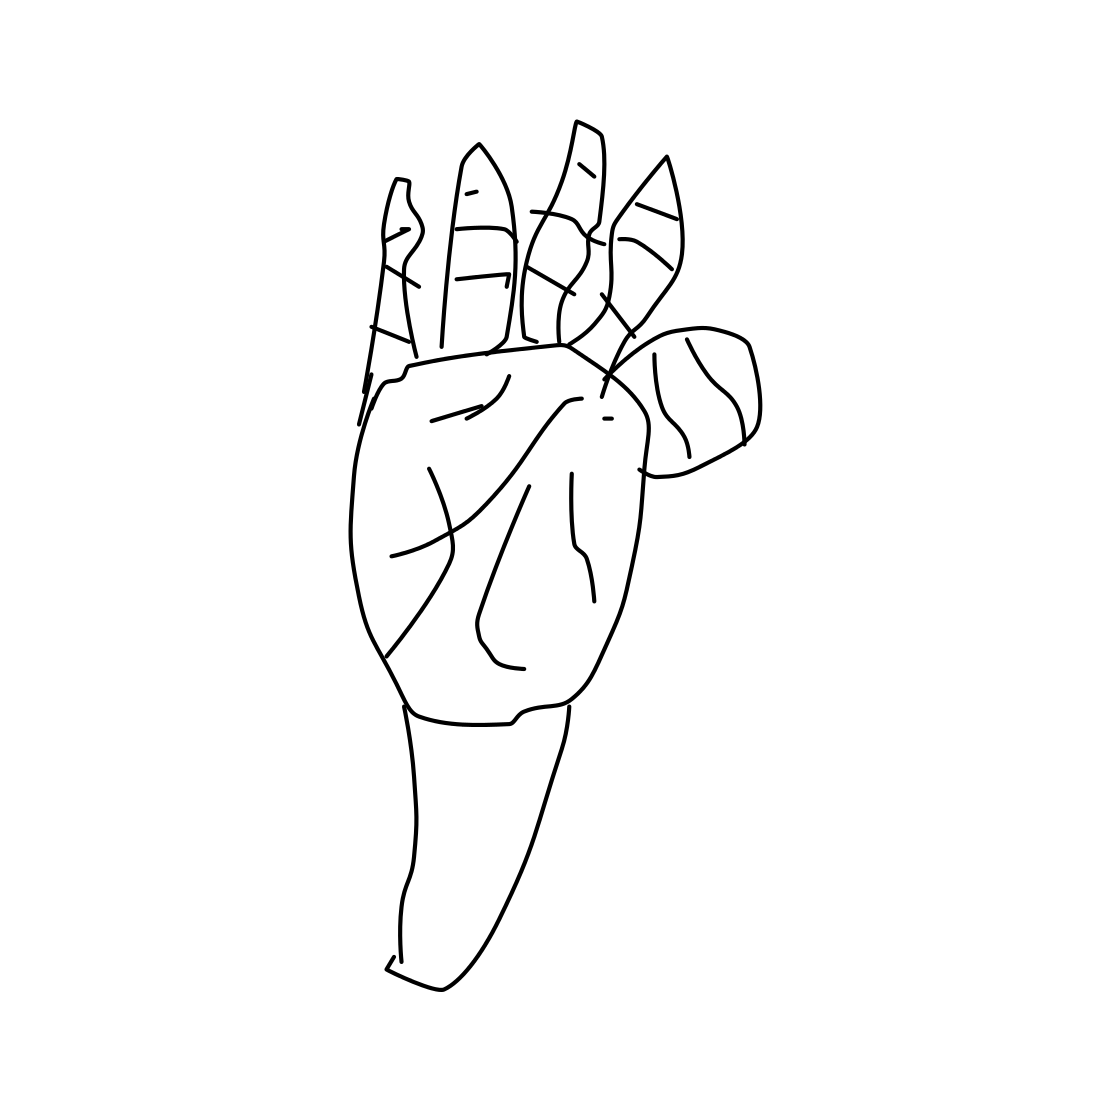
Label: hand